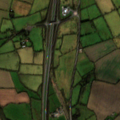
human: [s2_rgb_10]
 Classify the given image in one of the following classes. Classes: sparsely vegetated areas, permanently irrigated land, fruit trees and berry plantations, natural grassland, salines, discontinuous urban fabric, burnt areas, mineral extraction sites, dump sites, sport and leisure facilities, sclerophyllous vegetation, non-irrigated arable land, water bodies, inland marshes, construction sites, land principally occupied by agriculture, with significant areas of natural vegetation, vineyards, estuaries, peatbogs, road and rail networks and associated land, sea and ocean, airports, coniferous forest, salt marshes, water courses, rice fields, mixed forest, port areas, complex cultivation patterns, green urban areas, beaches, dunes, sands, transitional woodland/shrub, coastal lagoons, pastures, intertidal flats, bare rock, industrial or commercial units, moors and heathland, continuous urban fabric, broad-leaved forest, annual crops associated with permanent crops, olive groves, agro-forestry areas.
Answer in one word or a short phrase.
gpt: road and rail networks and associated land, non-irrigated arable land, pastures